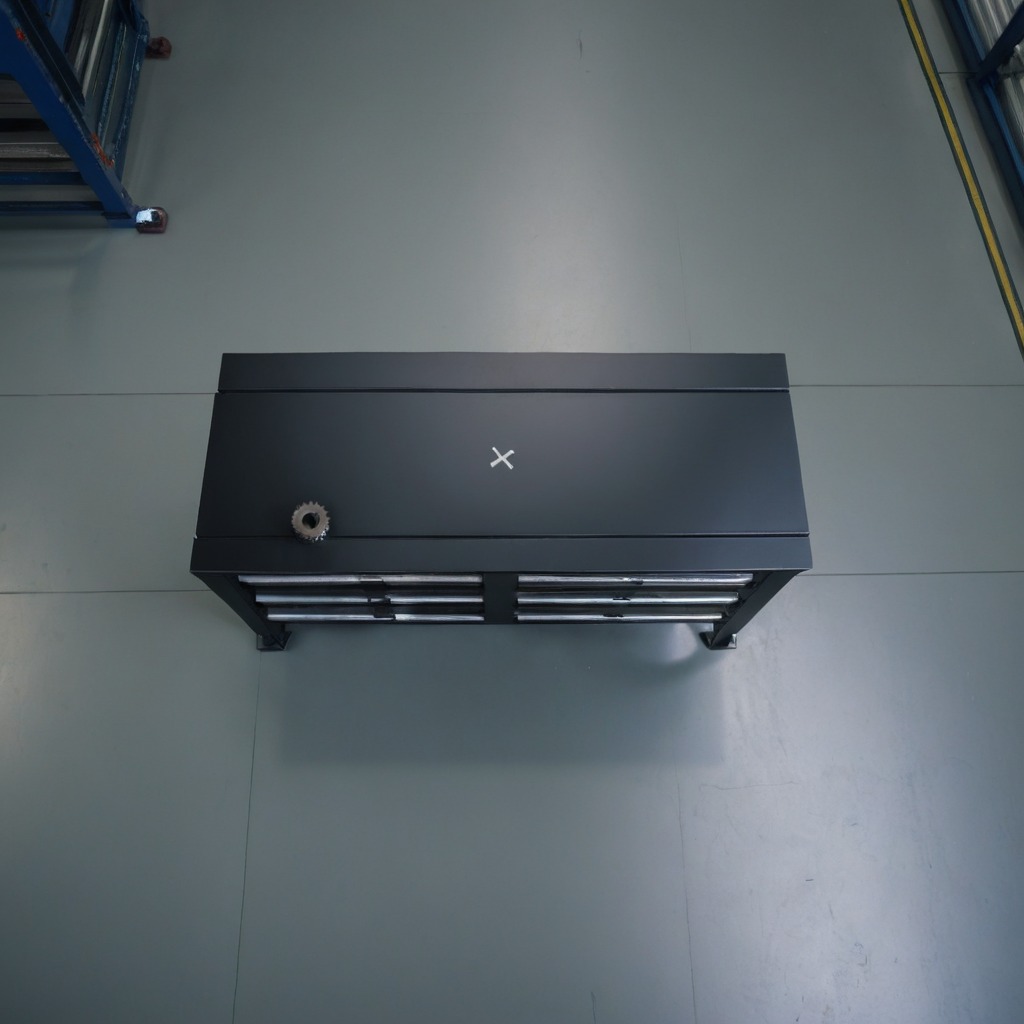
A steel gear with teeth is lying on the toolbox surface in an airplane hangar workshop 8K.